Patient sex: M
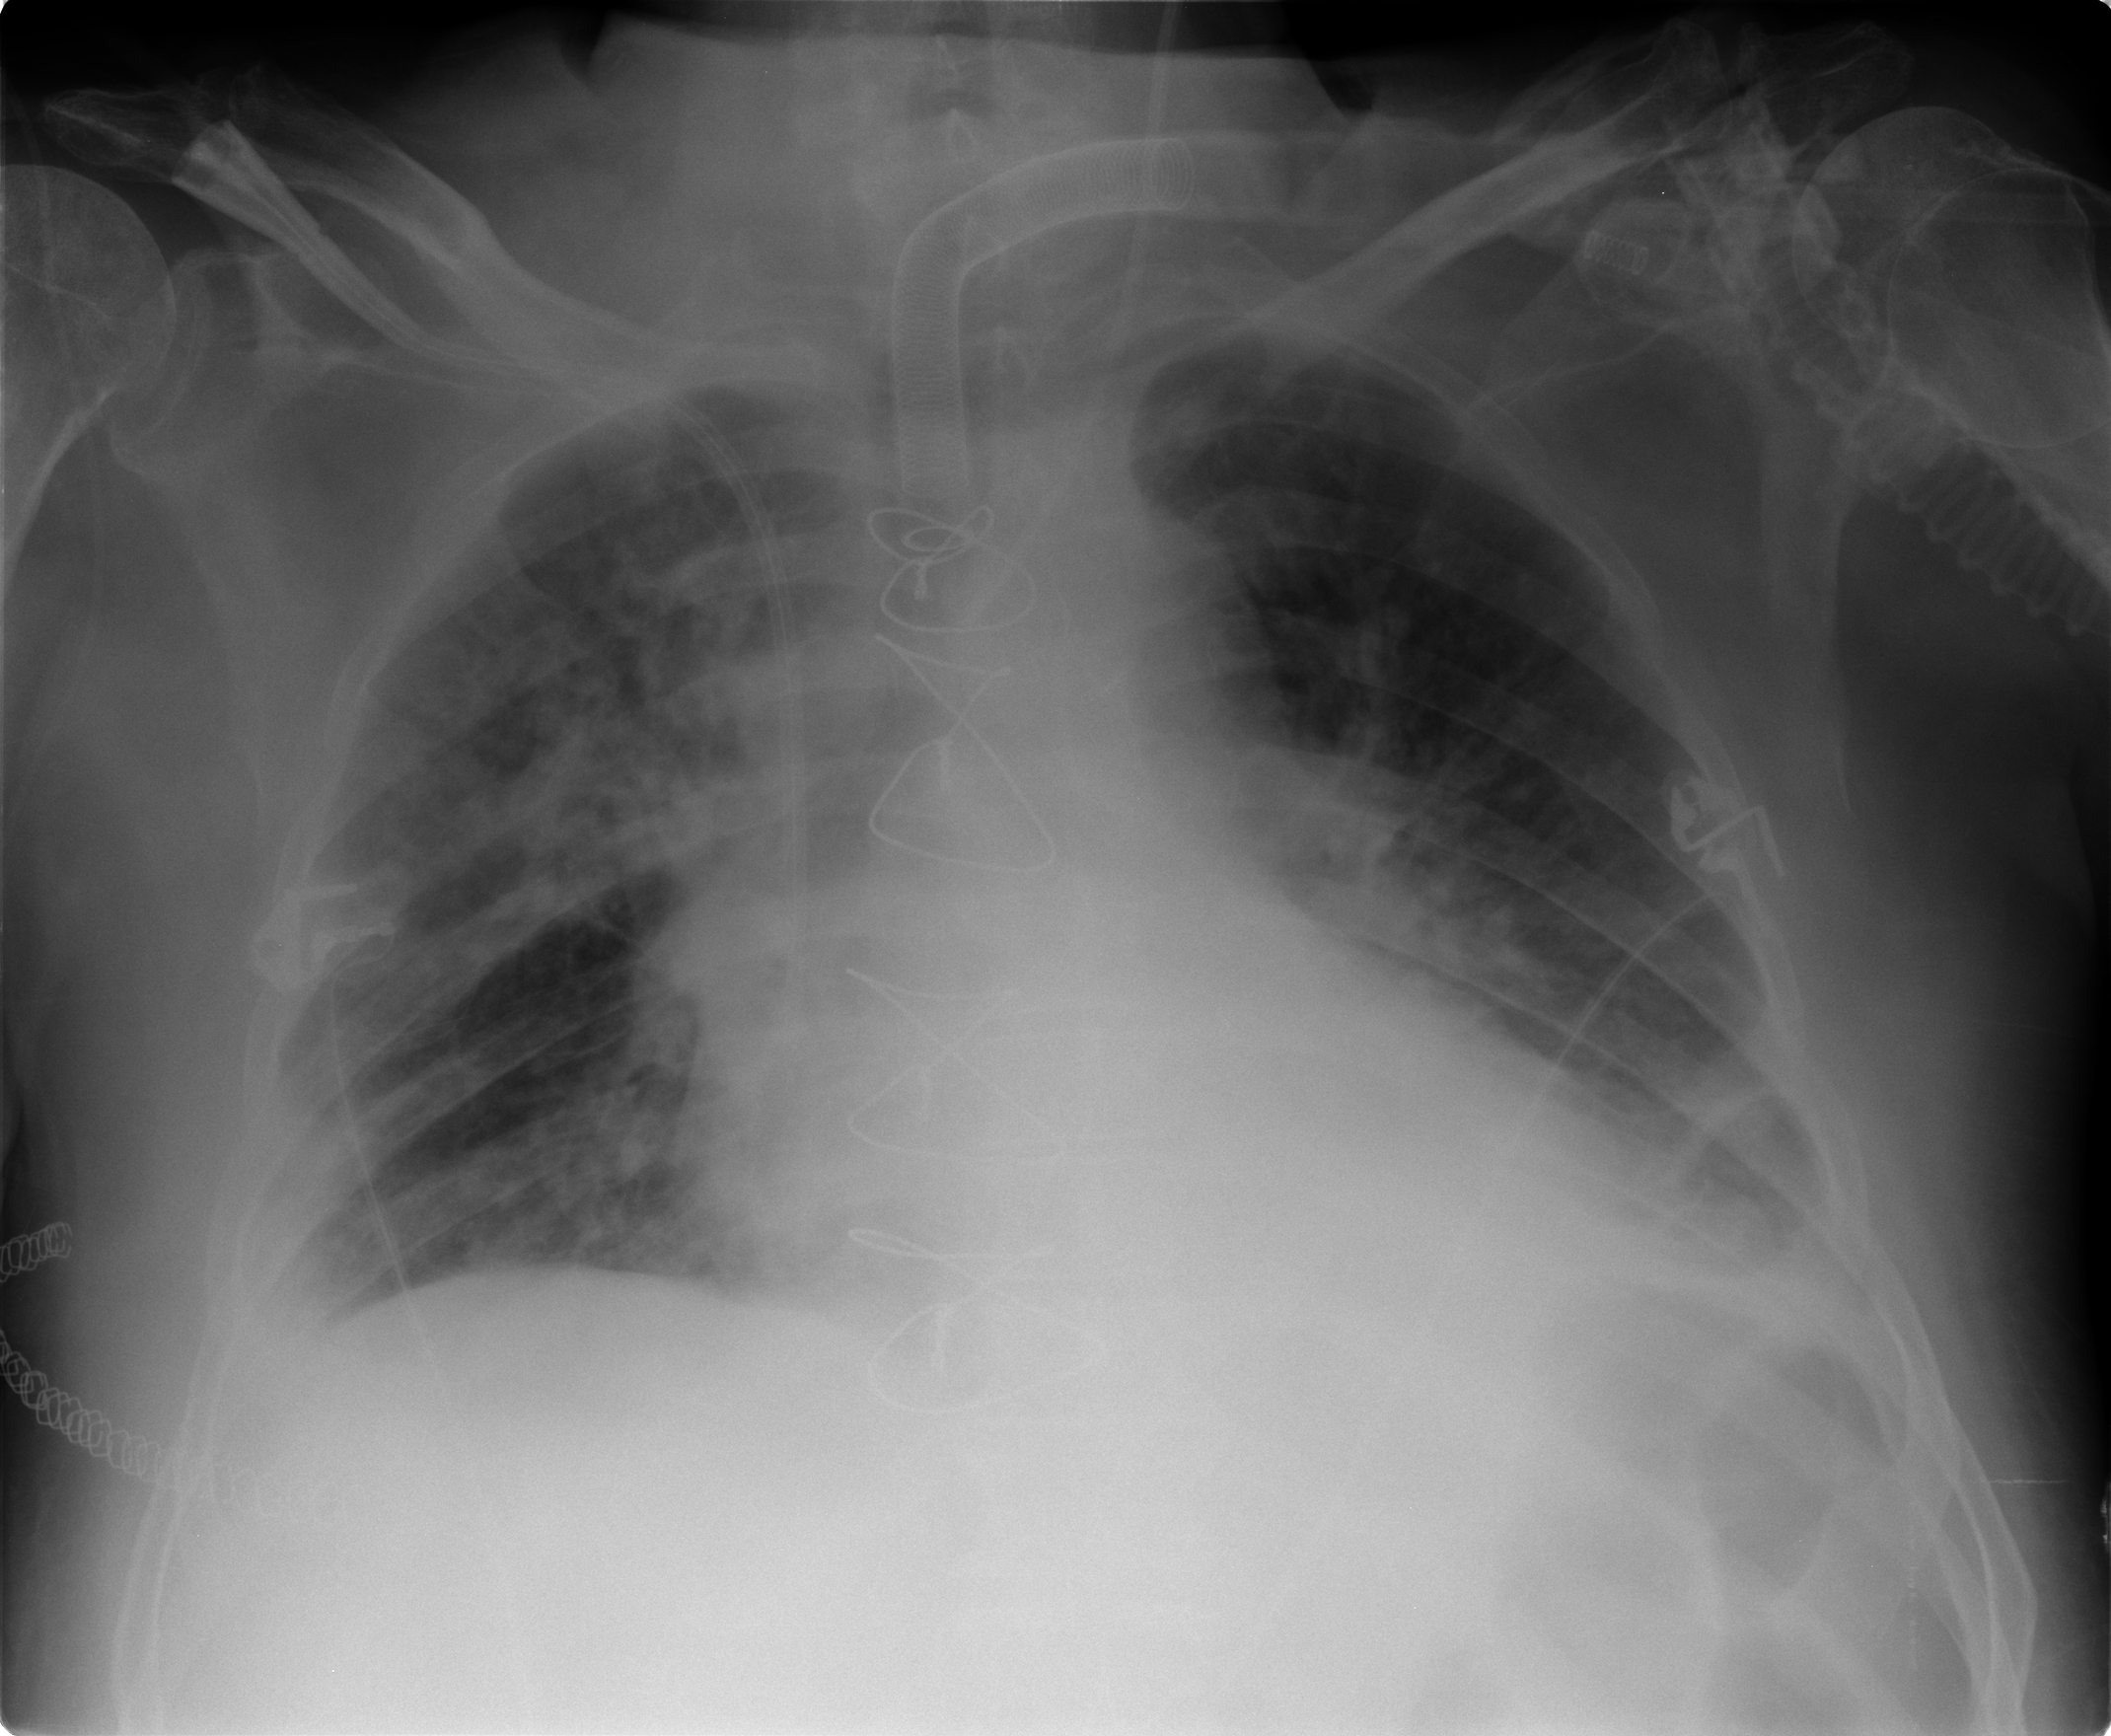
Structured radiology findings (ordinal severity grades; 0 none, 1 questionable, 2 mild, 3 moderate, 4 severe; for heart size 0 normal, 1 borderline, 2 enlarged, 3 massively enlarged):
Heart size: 2
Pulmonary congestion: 2
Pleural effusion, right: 2
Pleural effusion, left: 2
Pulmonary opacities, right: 3
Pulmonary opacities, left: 2
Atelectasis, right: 3
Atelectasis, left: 2